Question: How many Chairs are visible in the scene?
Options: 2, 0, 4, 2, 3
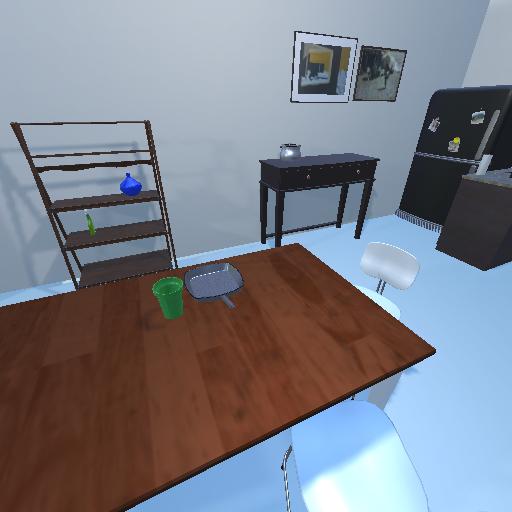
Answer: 2